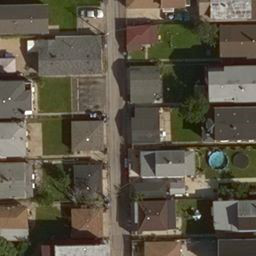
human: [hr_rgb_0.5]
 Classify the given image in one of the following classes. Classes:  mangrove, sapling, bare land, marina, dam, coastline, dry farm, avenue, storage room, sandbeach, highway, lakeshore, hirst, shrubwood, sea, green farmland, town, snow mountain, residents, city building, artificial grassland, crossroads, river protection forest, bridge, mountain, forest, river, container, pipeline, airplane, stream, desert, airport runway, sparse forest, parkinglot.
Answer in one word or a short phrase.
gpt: residents